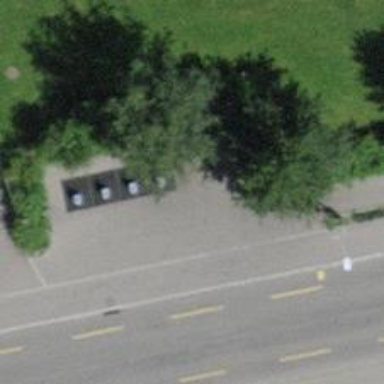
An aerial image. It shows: Recycling container at amenity designated for recycling.